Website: walmart
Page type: payment
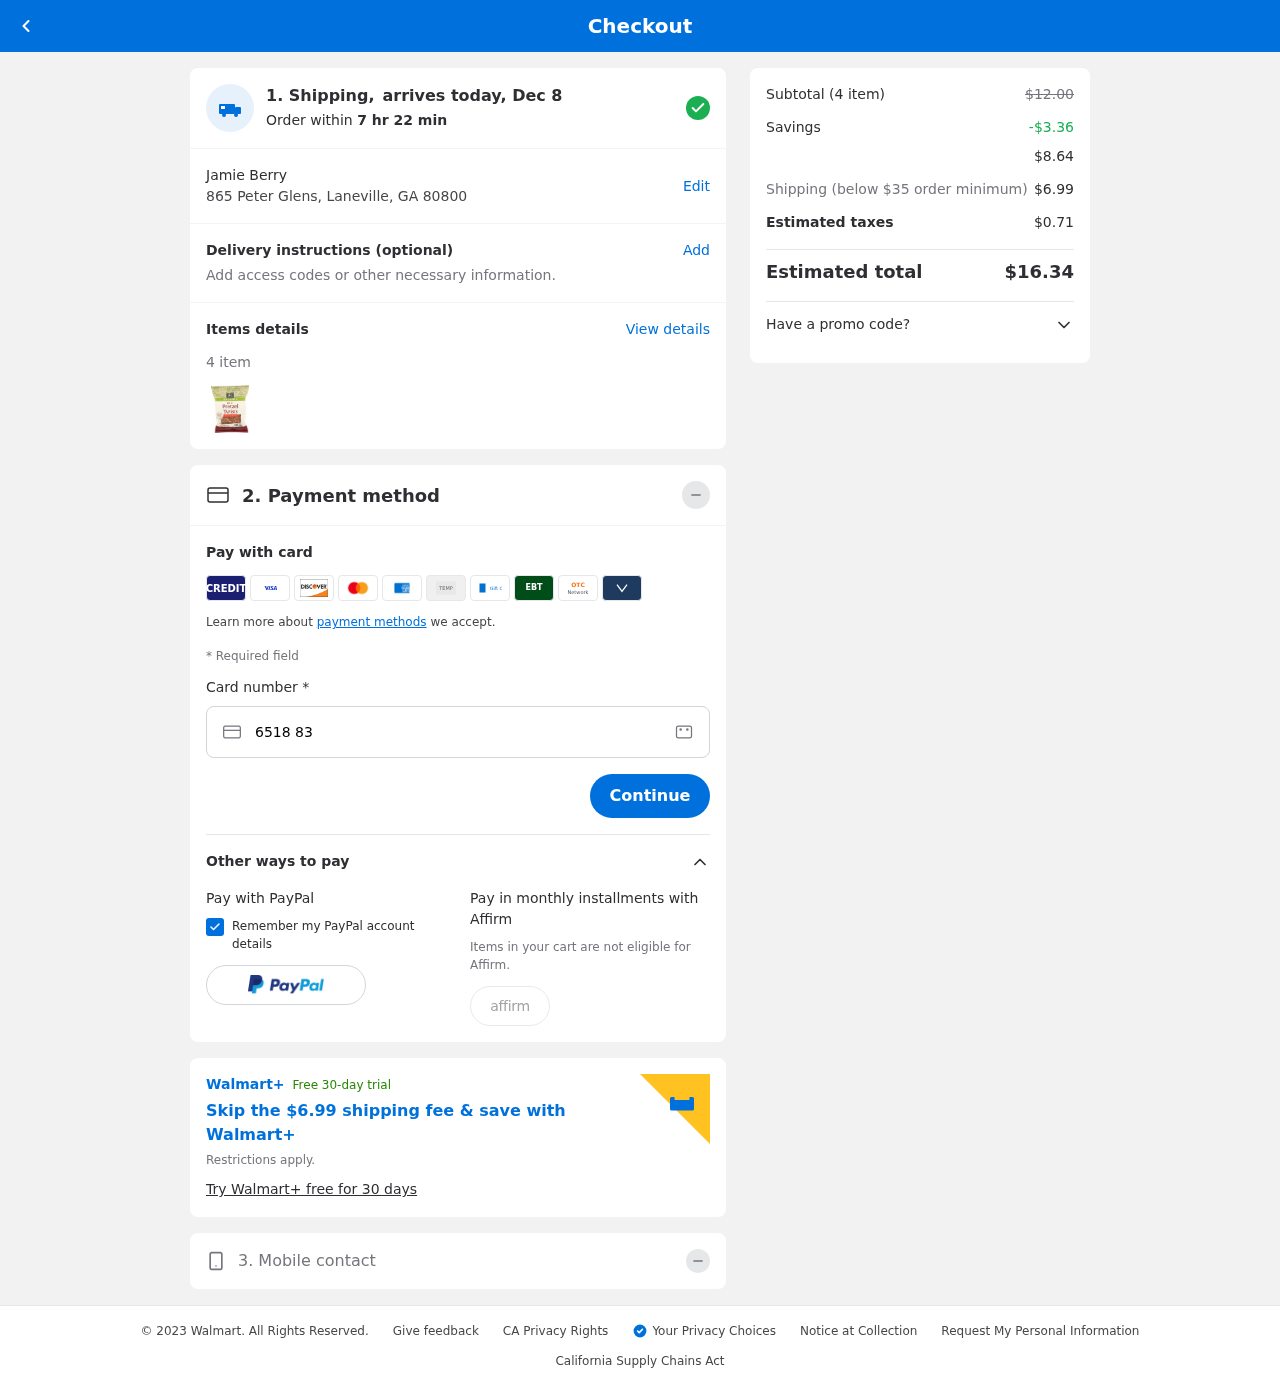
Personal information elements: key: PII_FULLNAME
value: Jamie Berry
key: PII_STREET
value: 865 Peter Glens
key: PII_CITY_STATE_ZIP
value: Laneville, GA 80800
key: PII_CARD_NUMBER
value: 6518 8303 1011 2745
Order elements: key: ORDER_DELIVERY_DATE
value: Dec 8
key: ORDER_NUM_ITEMS
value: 4
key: ORDER_SUBTOTAL_BEFORE_SAVINGS
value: $12.00
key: ORDER_SAVINGS
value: -$3.36
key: ORDER_SUBTOTAL
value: $8.64
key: ORDER_SHIPPING_COST
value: $6.99
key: ORDER_TAX
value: $0.71
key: ORDER_TOTAL
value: $16.34